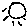
Label: sun